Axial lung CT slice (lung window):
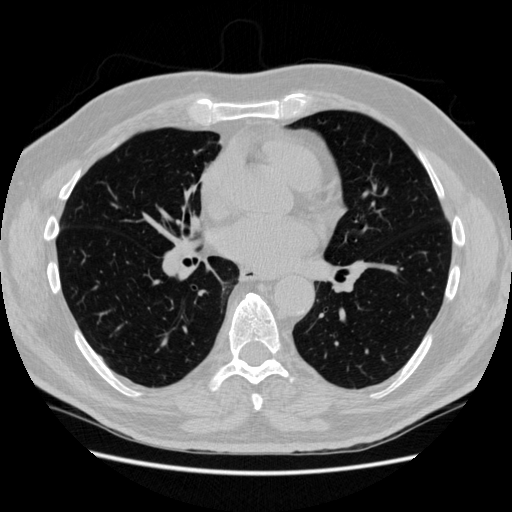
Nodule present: no